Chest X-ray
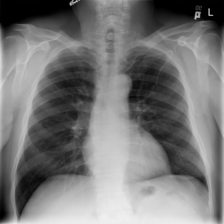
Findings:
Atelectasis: negative
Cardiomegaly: negative
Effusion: negative
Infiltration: positive
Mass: negative
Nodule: negative
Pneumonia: negative
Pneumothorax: negative
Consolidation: negative
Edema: negative
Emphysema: negative
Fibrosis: negative
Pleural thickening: negative
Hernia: negative